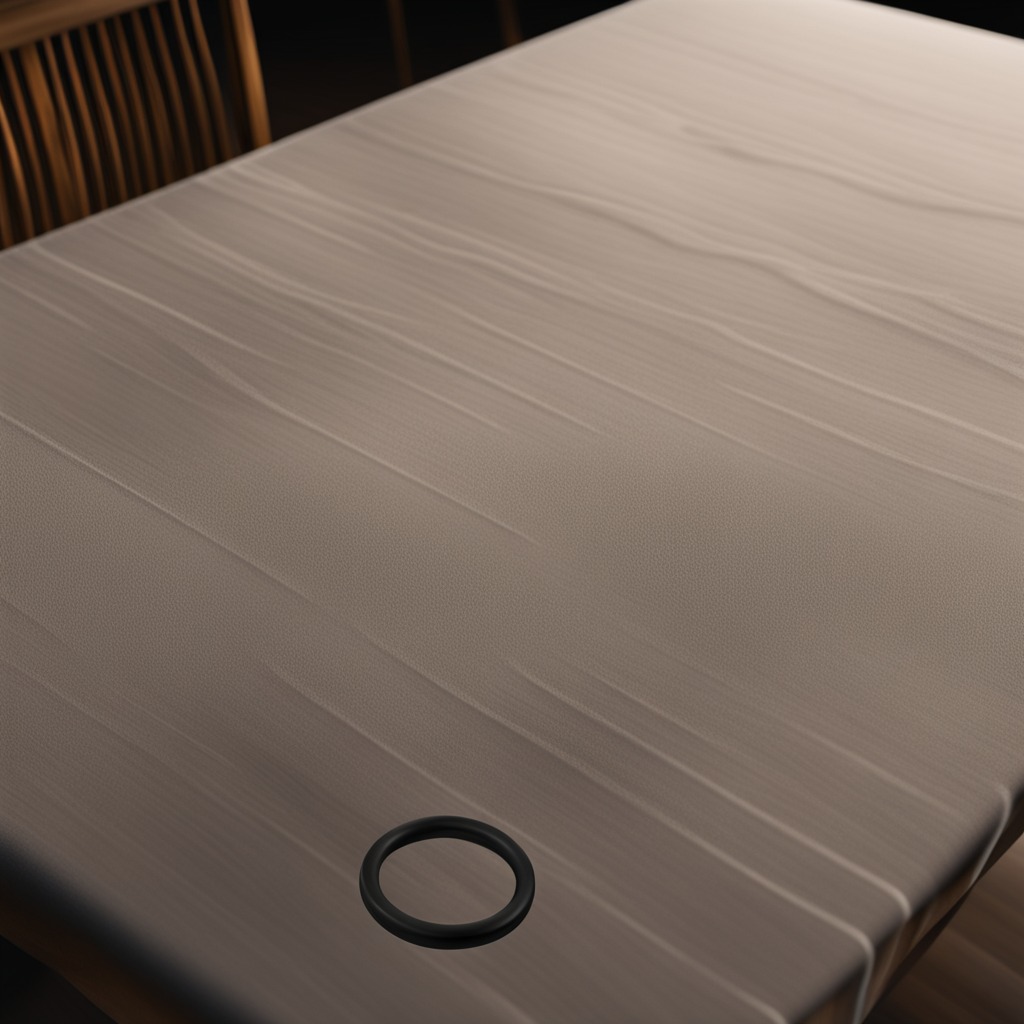
A rubber O-ring is lying on a wooden table.